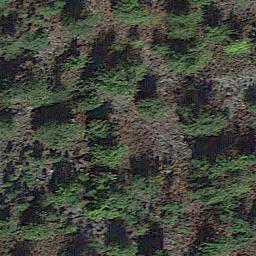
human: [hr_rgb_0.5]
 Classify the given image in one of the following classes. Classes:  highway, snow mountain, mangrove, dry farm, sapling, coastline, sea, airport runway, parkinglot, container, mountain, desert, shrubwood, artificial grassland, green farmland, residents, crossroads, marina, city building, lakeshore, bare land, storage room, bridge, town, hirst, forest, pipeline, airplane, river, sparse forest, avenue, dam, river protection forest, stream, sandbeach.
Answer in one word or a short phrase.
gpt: forest